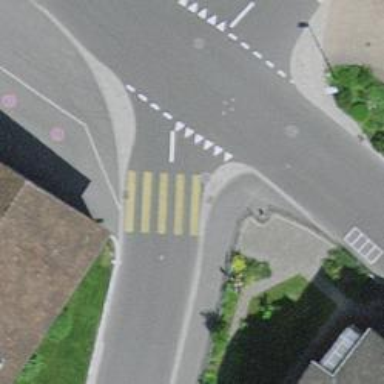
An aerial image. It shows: Uncontrolled crossing on the road.